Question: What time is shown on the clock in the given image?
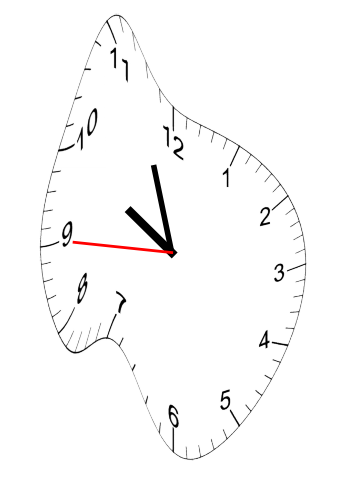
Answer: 09:56:45